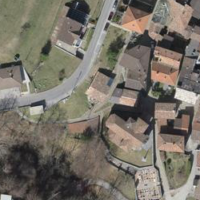
EUNIS habitat code: 41
Species observed at this site:
Leucojum vernum